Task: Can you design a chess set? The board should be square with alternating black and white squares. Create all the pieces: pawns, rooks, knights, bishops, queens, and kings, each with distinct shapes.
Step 455:
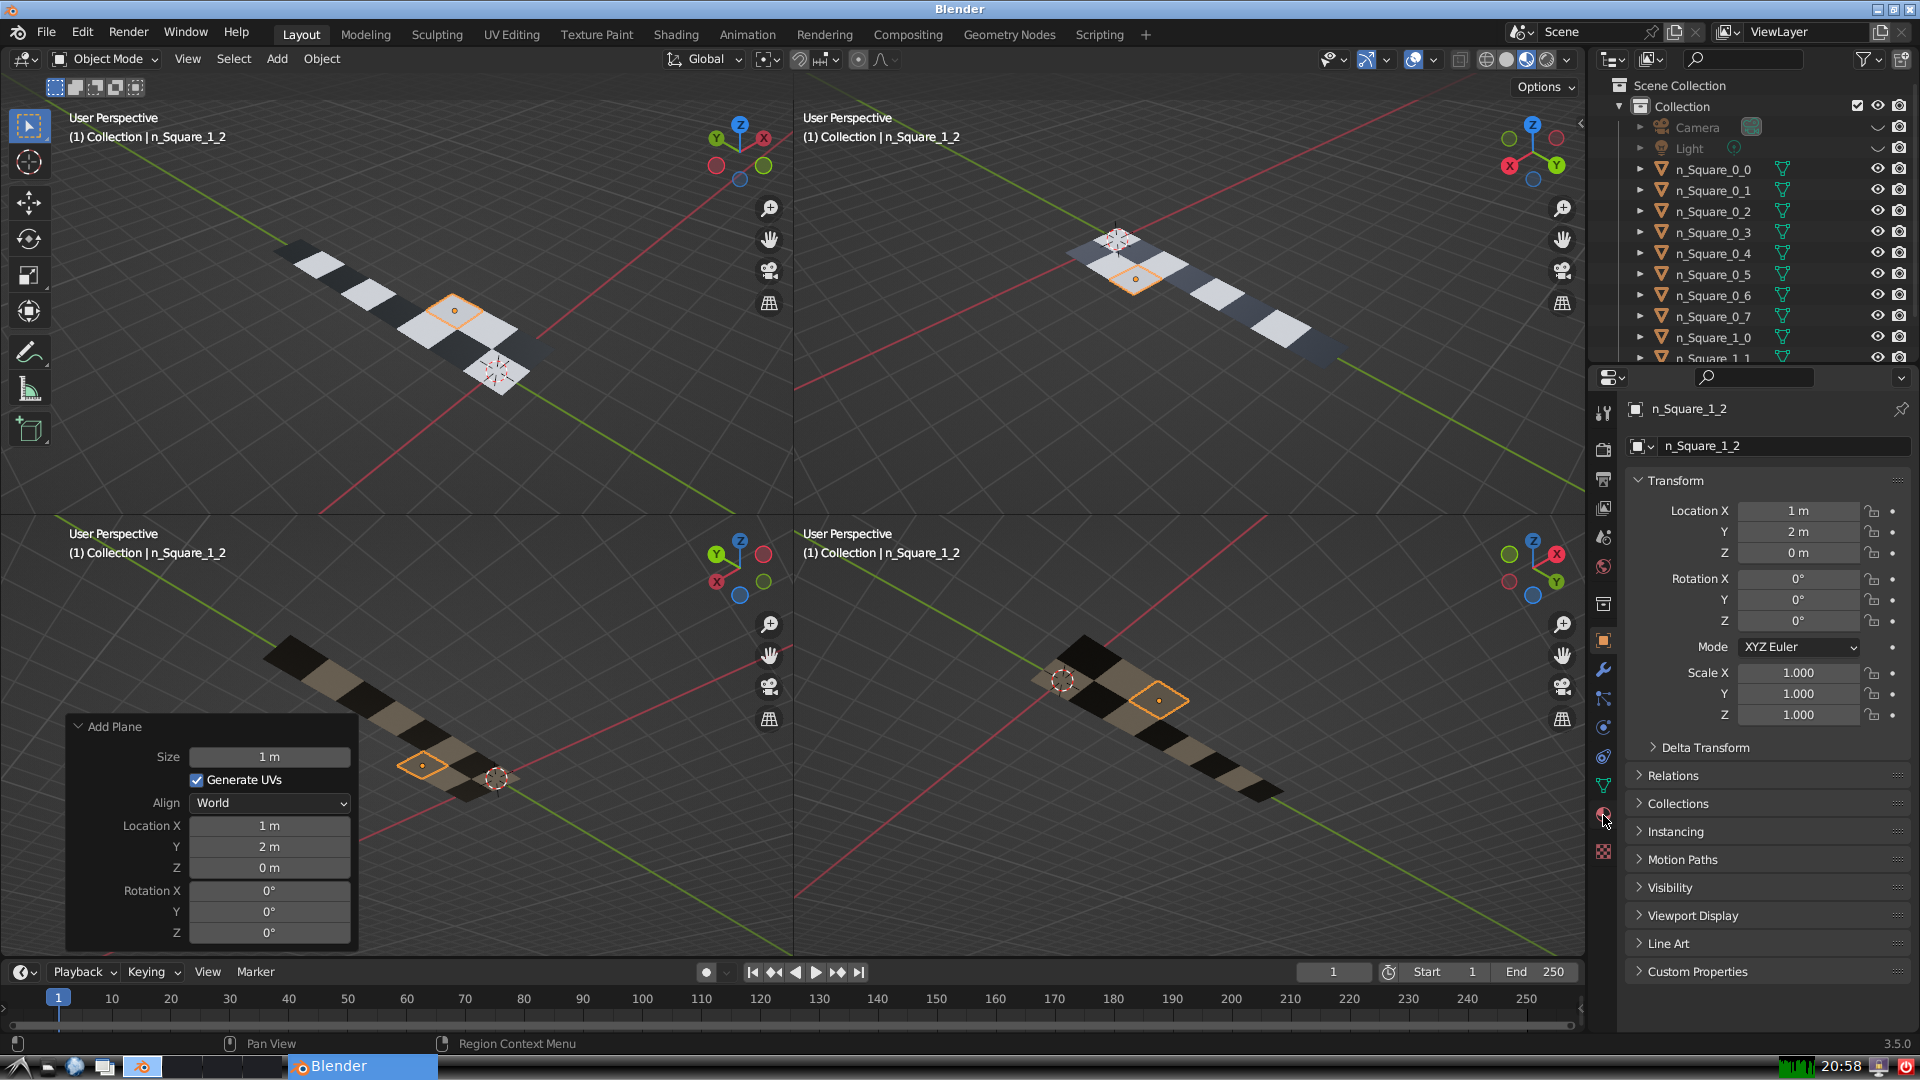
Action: click: no